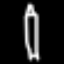
Label: pencil